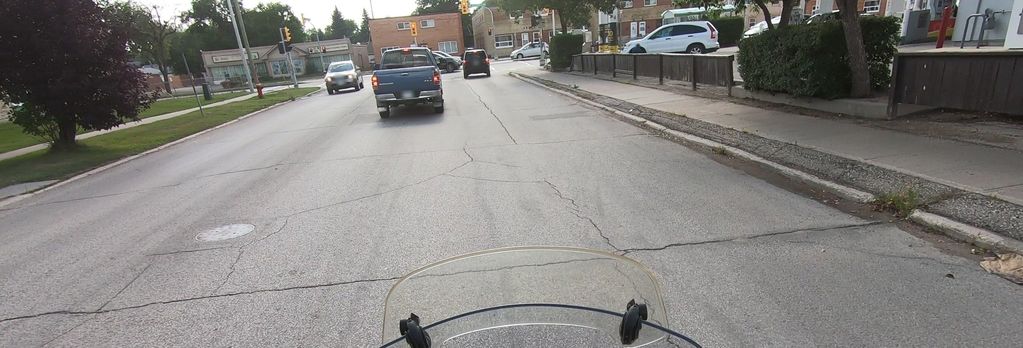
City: winnipeg